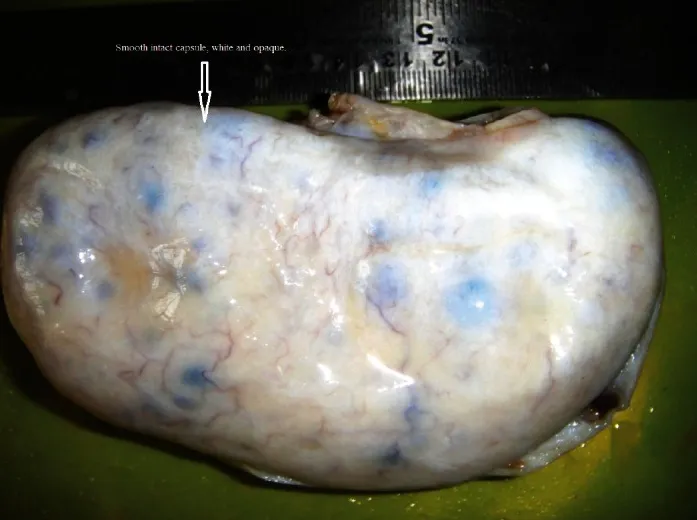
The external surface of the massive ovarian oedema is usually white and opaque.
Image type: medical_photograph (skin_photograph)